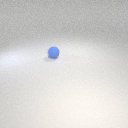
small blue rubber sphere